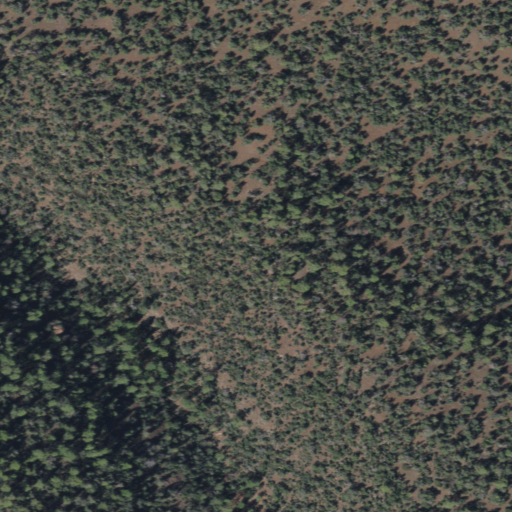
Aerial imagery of ridge(s) in Arizona named Pine Ridge containing only evergreen forest